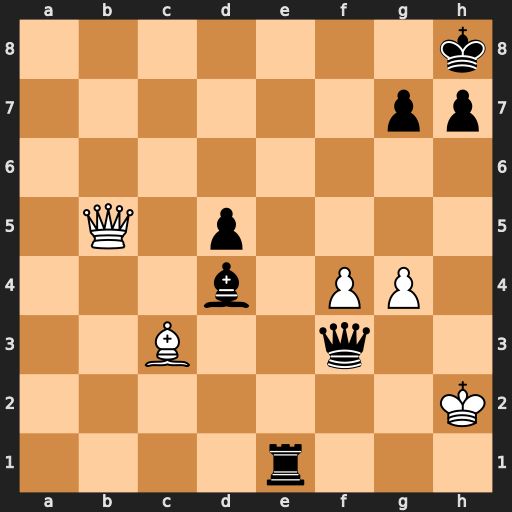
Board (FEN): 7k/6pp/8/1Q1p4/3b1PP1/2B2q2/7K/4r3
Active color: w
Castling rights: -
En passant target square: -
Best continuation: Qb8+ Re8 Qxe8#